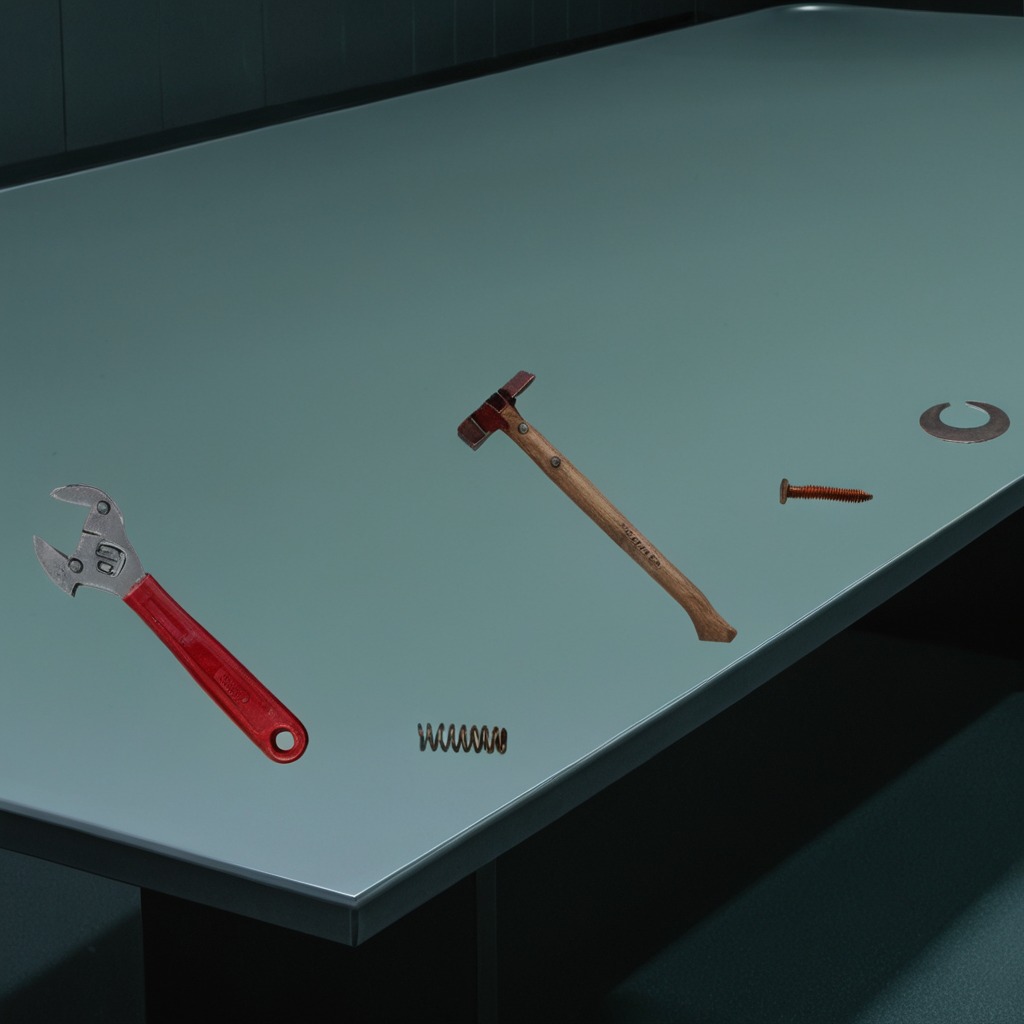
A flat metal washer, a hammer, an iron nail, a coiled metal spring, and a wrench are lying on the clean empty table in a railway signal maintenance room.